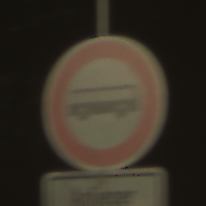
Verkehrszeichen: VerbotKraftomnibusse
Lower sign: PersonengruppenFrei2
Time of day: SunriseSunset
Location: Outdoor (Nature)
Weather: PartlyCloudy
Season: NotSpecified
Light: Natural